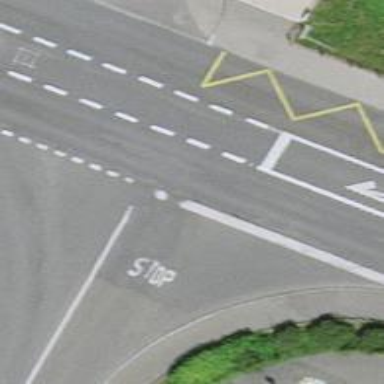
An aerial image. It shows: Bus stop with designated stop position for public transport.